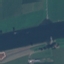
Label: River